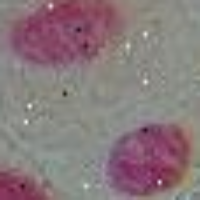
Label: telophase